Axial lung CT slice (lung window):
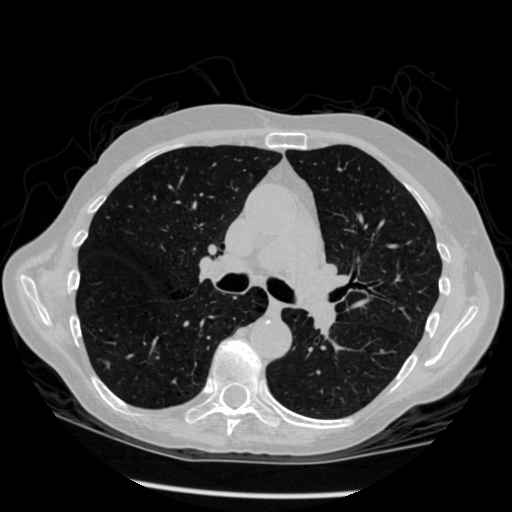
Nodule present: yes
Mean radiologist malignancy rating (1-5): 2.667